Question: Exactly like my title states i need a query that removes the first chracter from [Parameter_Value] into [Parameter_Flag] if the first character is the letter L. Otherwise it remains unchanged. There are no blank values in [Parameter_Value] as they have already been removed.
i thought of a way . but it requires bring all the entires with L using the criteria Like"L*" into another table. and then removing the first characters of each field while adding an L to the [parameter_flag] column. usign the criteria NOT like "L*" to get the rest of the values in another table. and then combine the two.
Is there a more effiecient way?

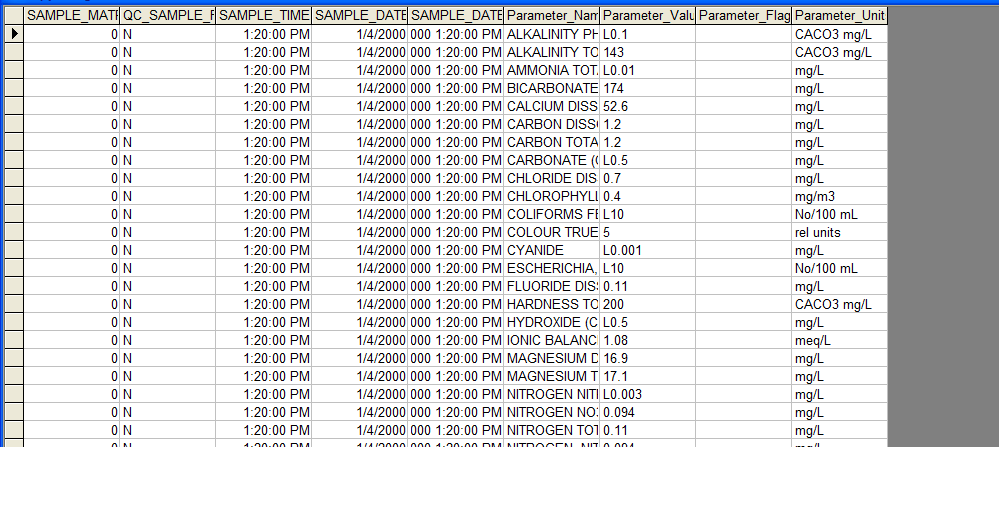
Answer: I'm rusty on my Access (JET) SQL, but I think is what you want:
'''
UPDATE table
SET Parameter_Flag = "L",
Parameter_Value = MID(Parameter_value, 2)
WHERE Parameter_Value LIKE "L*"
'''